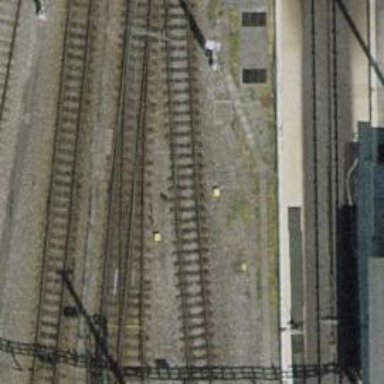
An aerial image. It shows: Single-track electrified railway service yard with contact line for trains.